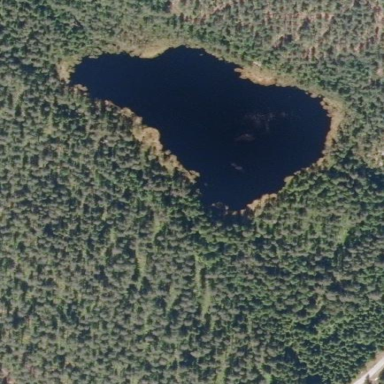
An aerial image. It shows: Serene pond surrounded by nature.